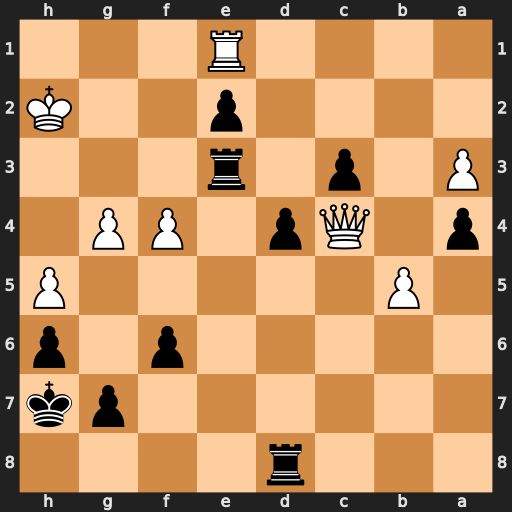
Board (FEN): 3r4/6pk/5p1p/1P5P/p1Qp1PP1/P1p1r3/4p2K/4R3
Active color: b
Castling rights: -
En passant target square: -
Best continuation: d3 Qxc3 d2 Qxd2 Rxd2